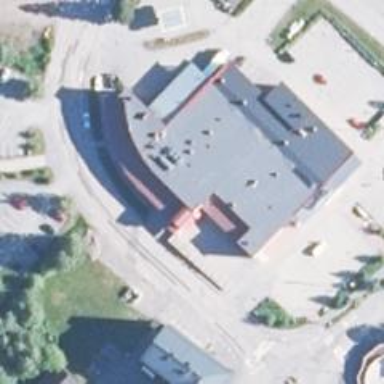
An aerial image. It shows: Supermarket building.